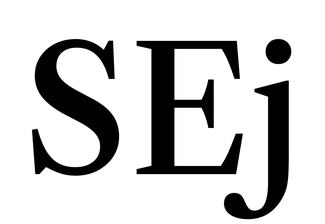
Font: LibreCaslonText_Medium